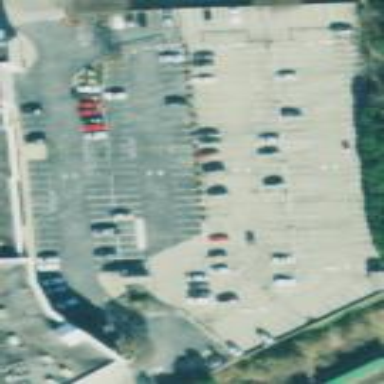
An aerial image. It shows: Multi-storey parking area with asphalt surface.